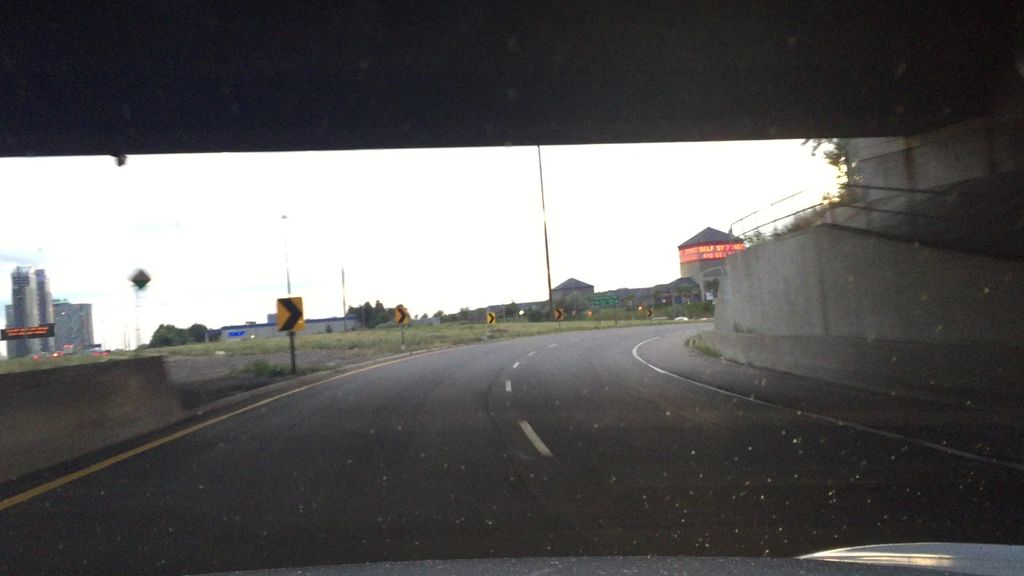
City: toronto